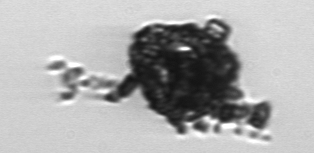
Label: Delphineis